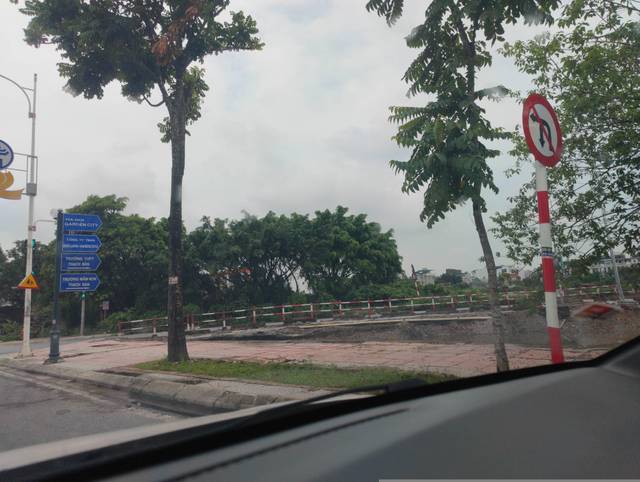
Region: Vietnam
Coordinates: 21.018, 105.913